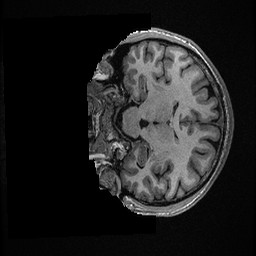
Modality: T1w
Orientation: coronal
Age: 36
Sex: male
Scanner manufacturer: ge
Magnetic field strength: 3 T
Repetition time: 0.006952 s
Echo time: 0.00292 s